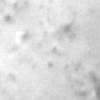
Label: no_change